The plot is a time-scale (wavelet) decomposition of a bearing vibration signal. Diagnose the bearing from this image, choosing from: normal, inner_race, outer_race, ball.
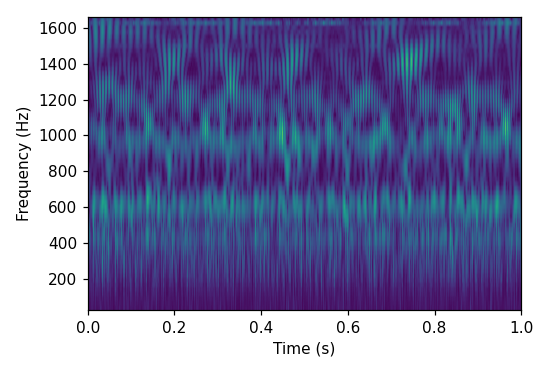
Answer: outer_race